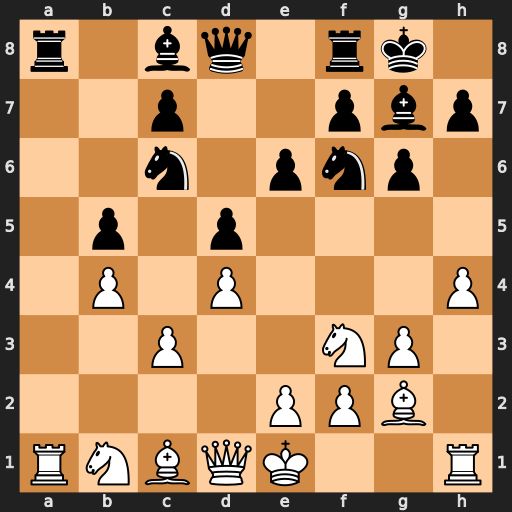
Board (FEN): r1bq1rk1/2p2pbp/2n1pnp1/1p1p4/1P1P3P/2P2NP1/4PPB1/RNBQK2R
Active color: w
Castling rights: KQ
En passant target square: -
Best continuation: Rxa8